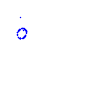
Particle: kaon